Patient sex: M
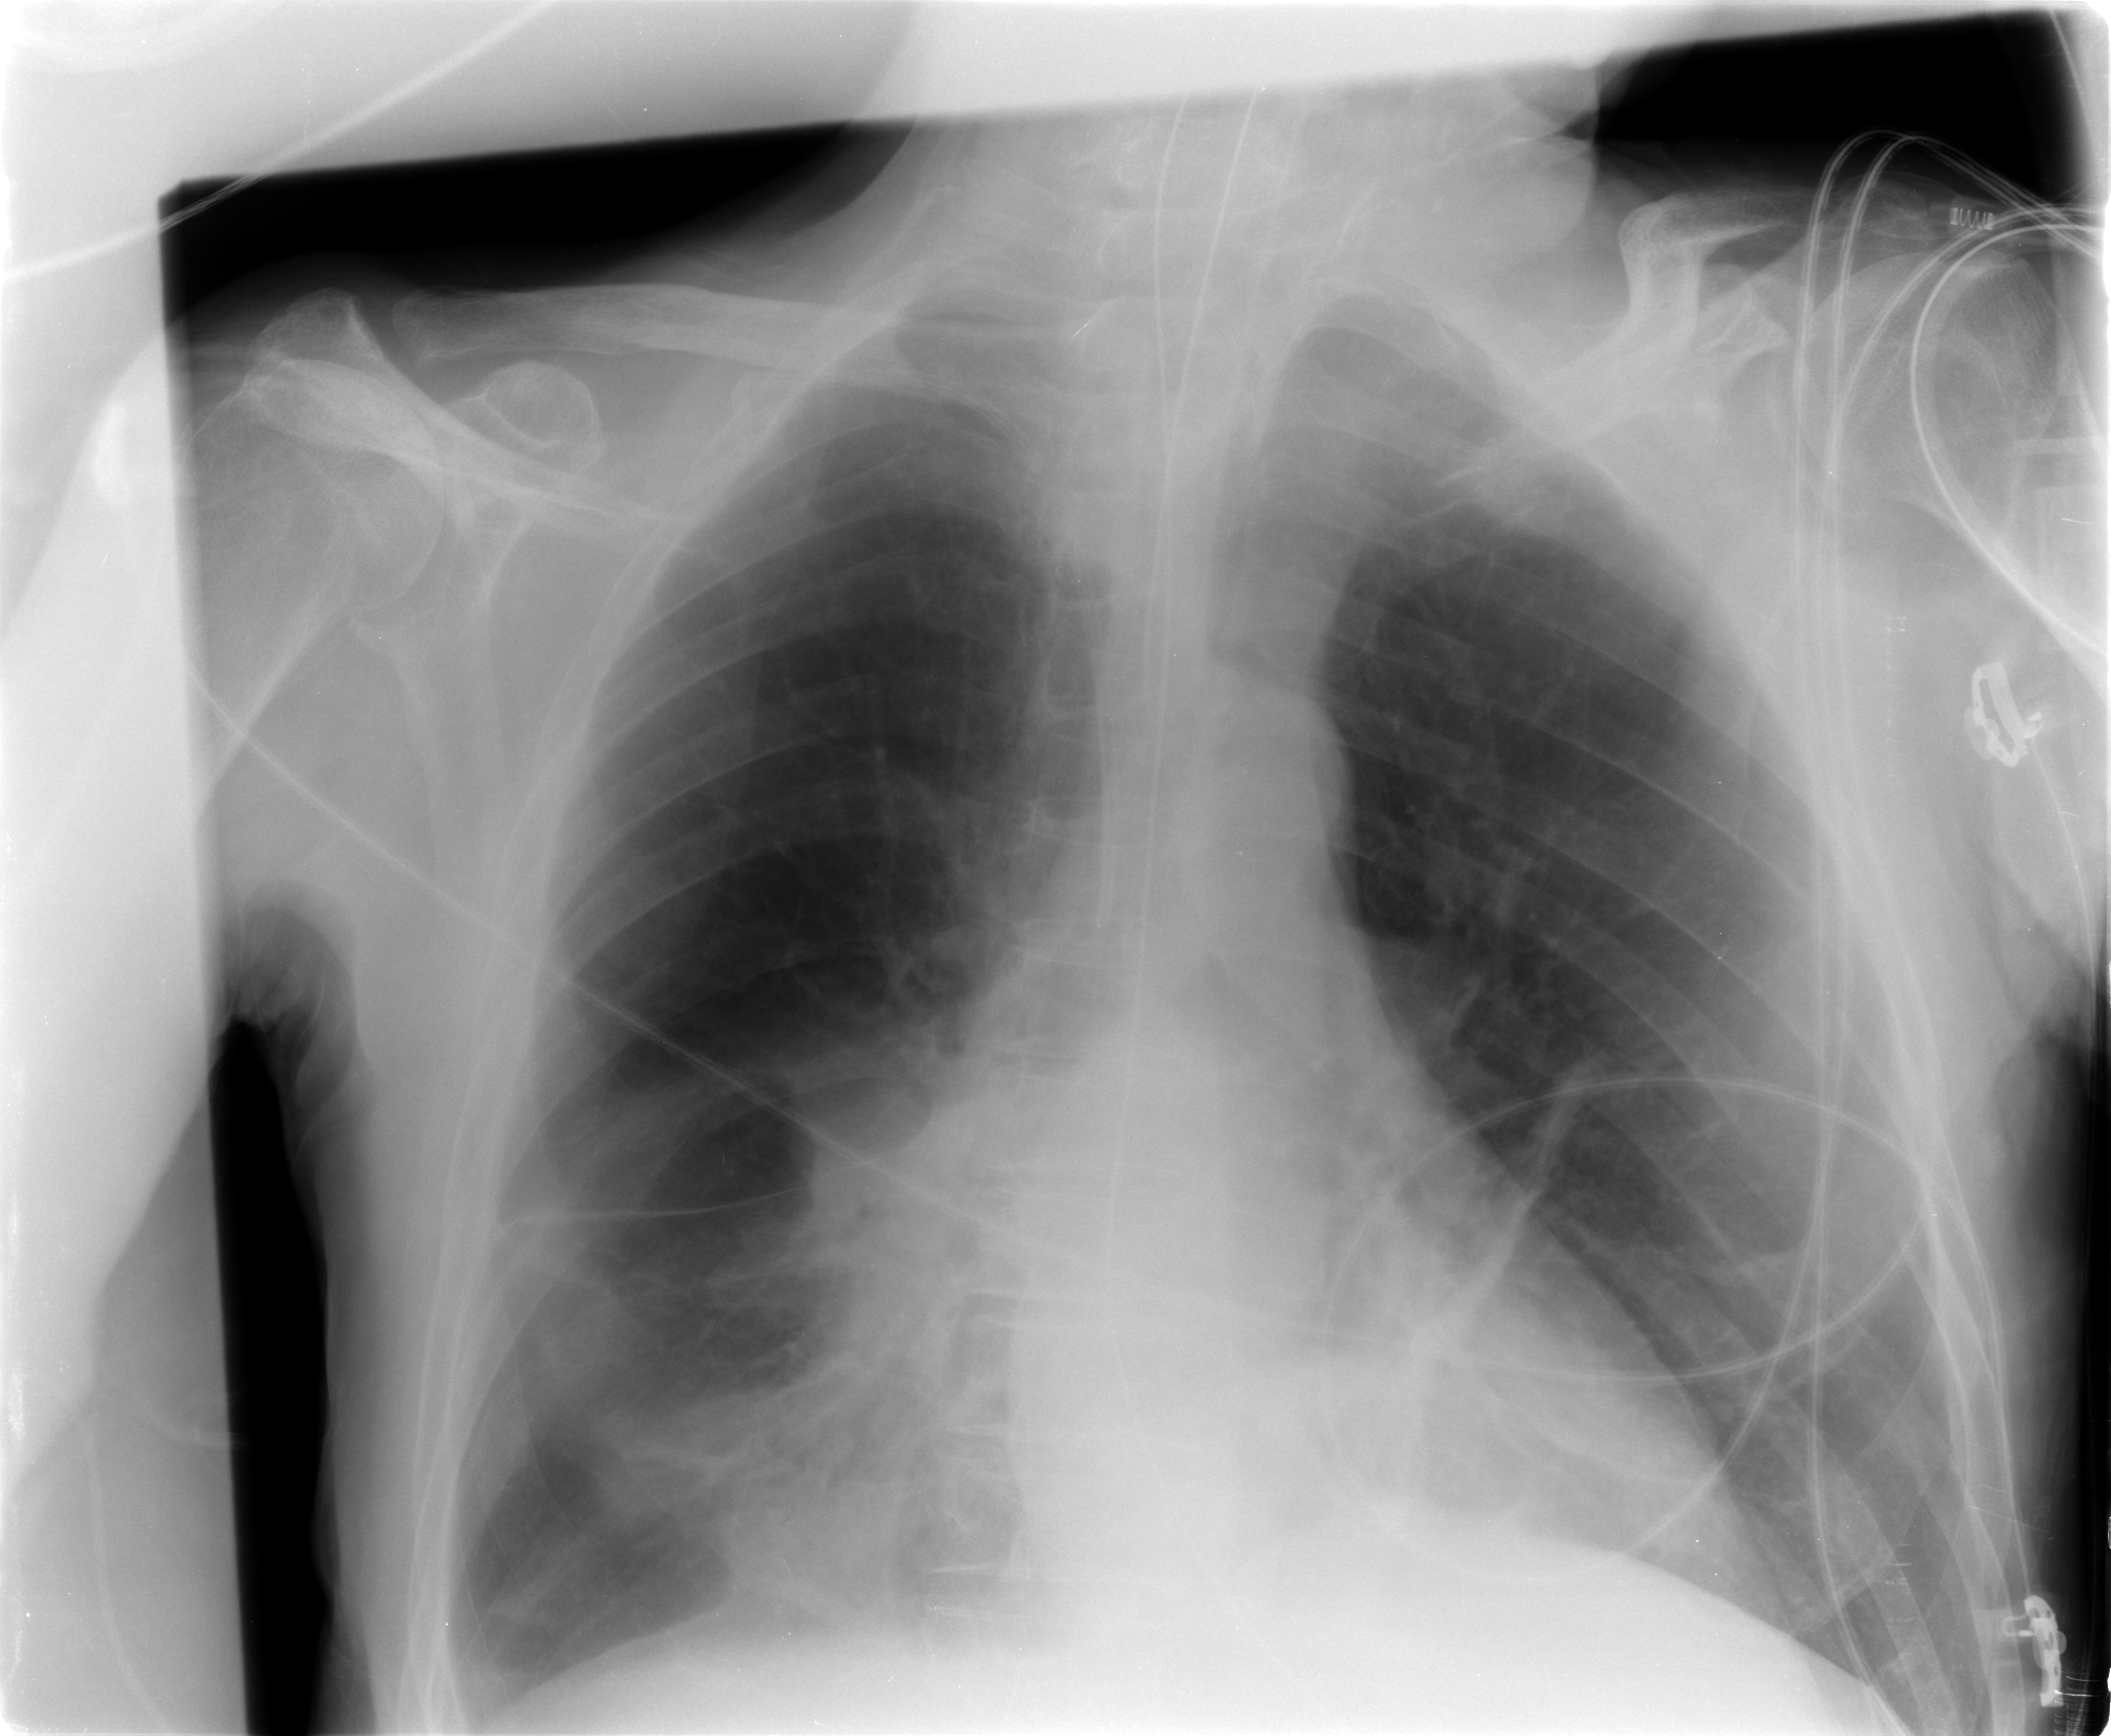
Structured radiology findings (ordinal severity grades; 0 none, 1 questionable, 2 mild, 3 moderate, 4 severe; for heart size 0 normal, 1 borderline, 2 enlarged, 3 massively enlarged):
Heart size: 0
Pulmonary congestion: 0
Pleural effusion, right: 2
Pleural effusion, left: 0
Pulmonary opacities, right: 1
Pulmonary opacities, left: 0
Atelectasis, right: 3
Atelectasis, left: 1